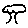
Label: tree